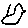
Label: bird